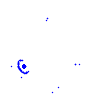
Particle: pion